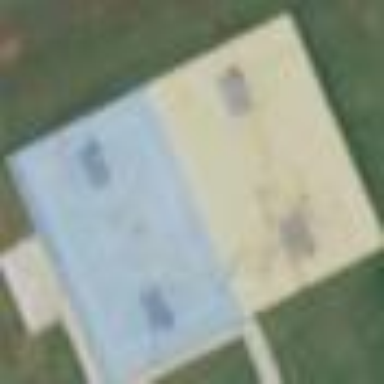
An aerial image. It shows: Basketball court on pitch.